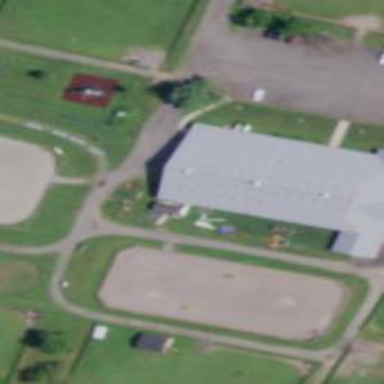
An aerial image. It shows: Stable building.